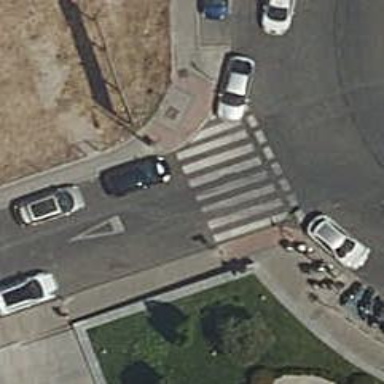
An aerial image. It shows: Zebra crossing on the road.